Question: I haven't used that plugin before. What I'm getting now is:
'''
<script src="@Url.Content("~/Content/Scripts/jquery-1.7.1.js")" type="text/javascript"></script>
<script src="@Url.Content("~/Content/Scripts/themes/classic/galleria.classic.min.js")" type="text/javascript"></script>
'''
I'm referencing 'galleria' theme inside a 'head' tag. And I've checked up the visibility of either 'JQuery' and 'Galleria' scripts using 'Chrome web developer tools' (and simply calling '$("body").text("jQuery works");' to assure myself 'Jquery' works).
'''
<script type="text/javascript">
// $("body").text("jQuery works");
$(document).ready(function () {
$("#gallery").galleria({
width: 750,
height: 300,
clicknext: true
});
} // function() {
); // $(document).ready(
</script>
'''
'''
<fieldset>
@* other things*@
@if(Model.AttachedInformation.Count > 0)
{
<div id="gallery">
@foreach(var path in Model.AttachedInformation)
{
<img src="@path" alt="" width="50" height="50" />
}
</div>
}
</fieldset>
'''
'Two moment are unclear for now': can I keep the 'div' which is then styled for recognizing by 'gelleria' inside a 'fieldset'; 'Chrome''s giving me the message that 'Galleria is not defined'.
Need an advice!
Thanks!

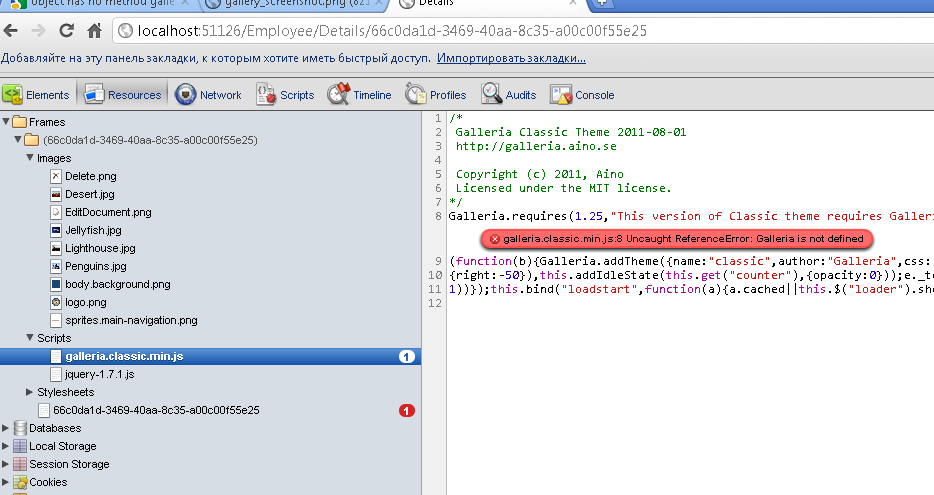
Answer: You've only reference a Galleria theme. You also need to reference (and download, if you haven't already) the Galleria core. <URL>
Make sure you reference Galleria before the theme script.